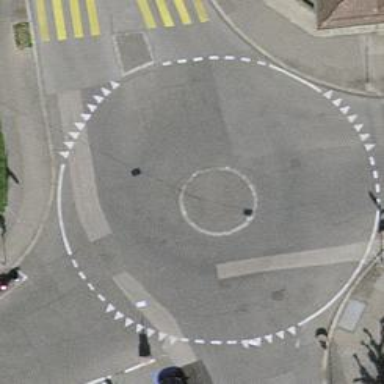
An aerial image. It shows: Mini roundabout on the road.